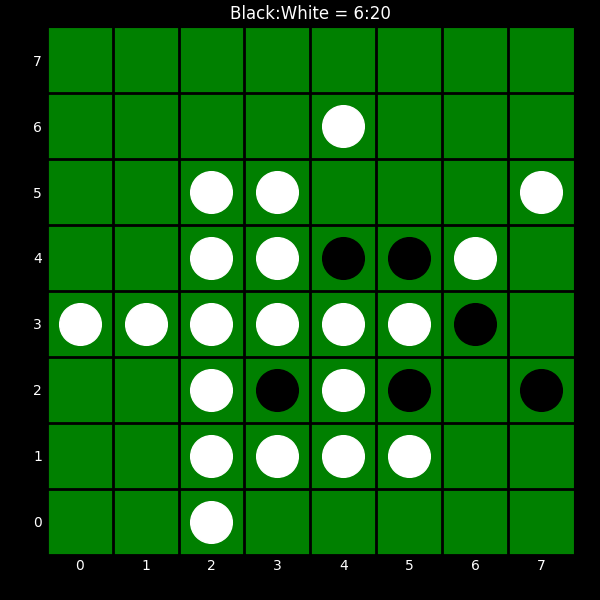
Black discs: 6
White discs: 20